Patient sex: M
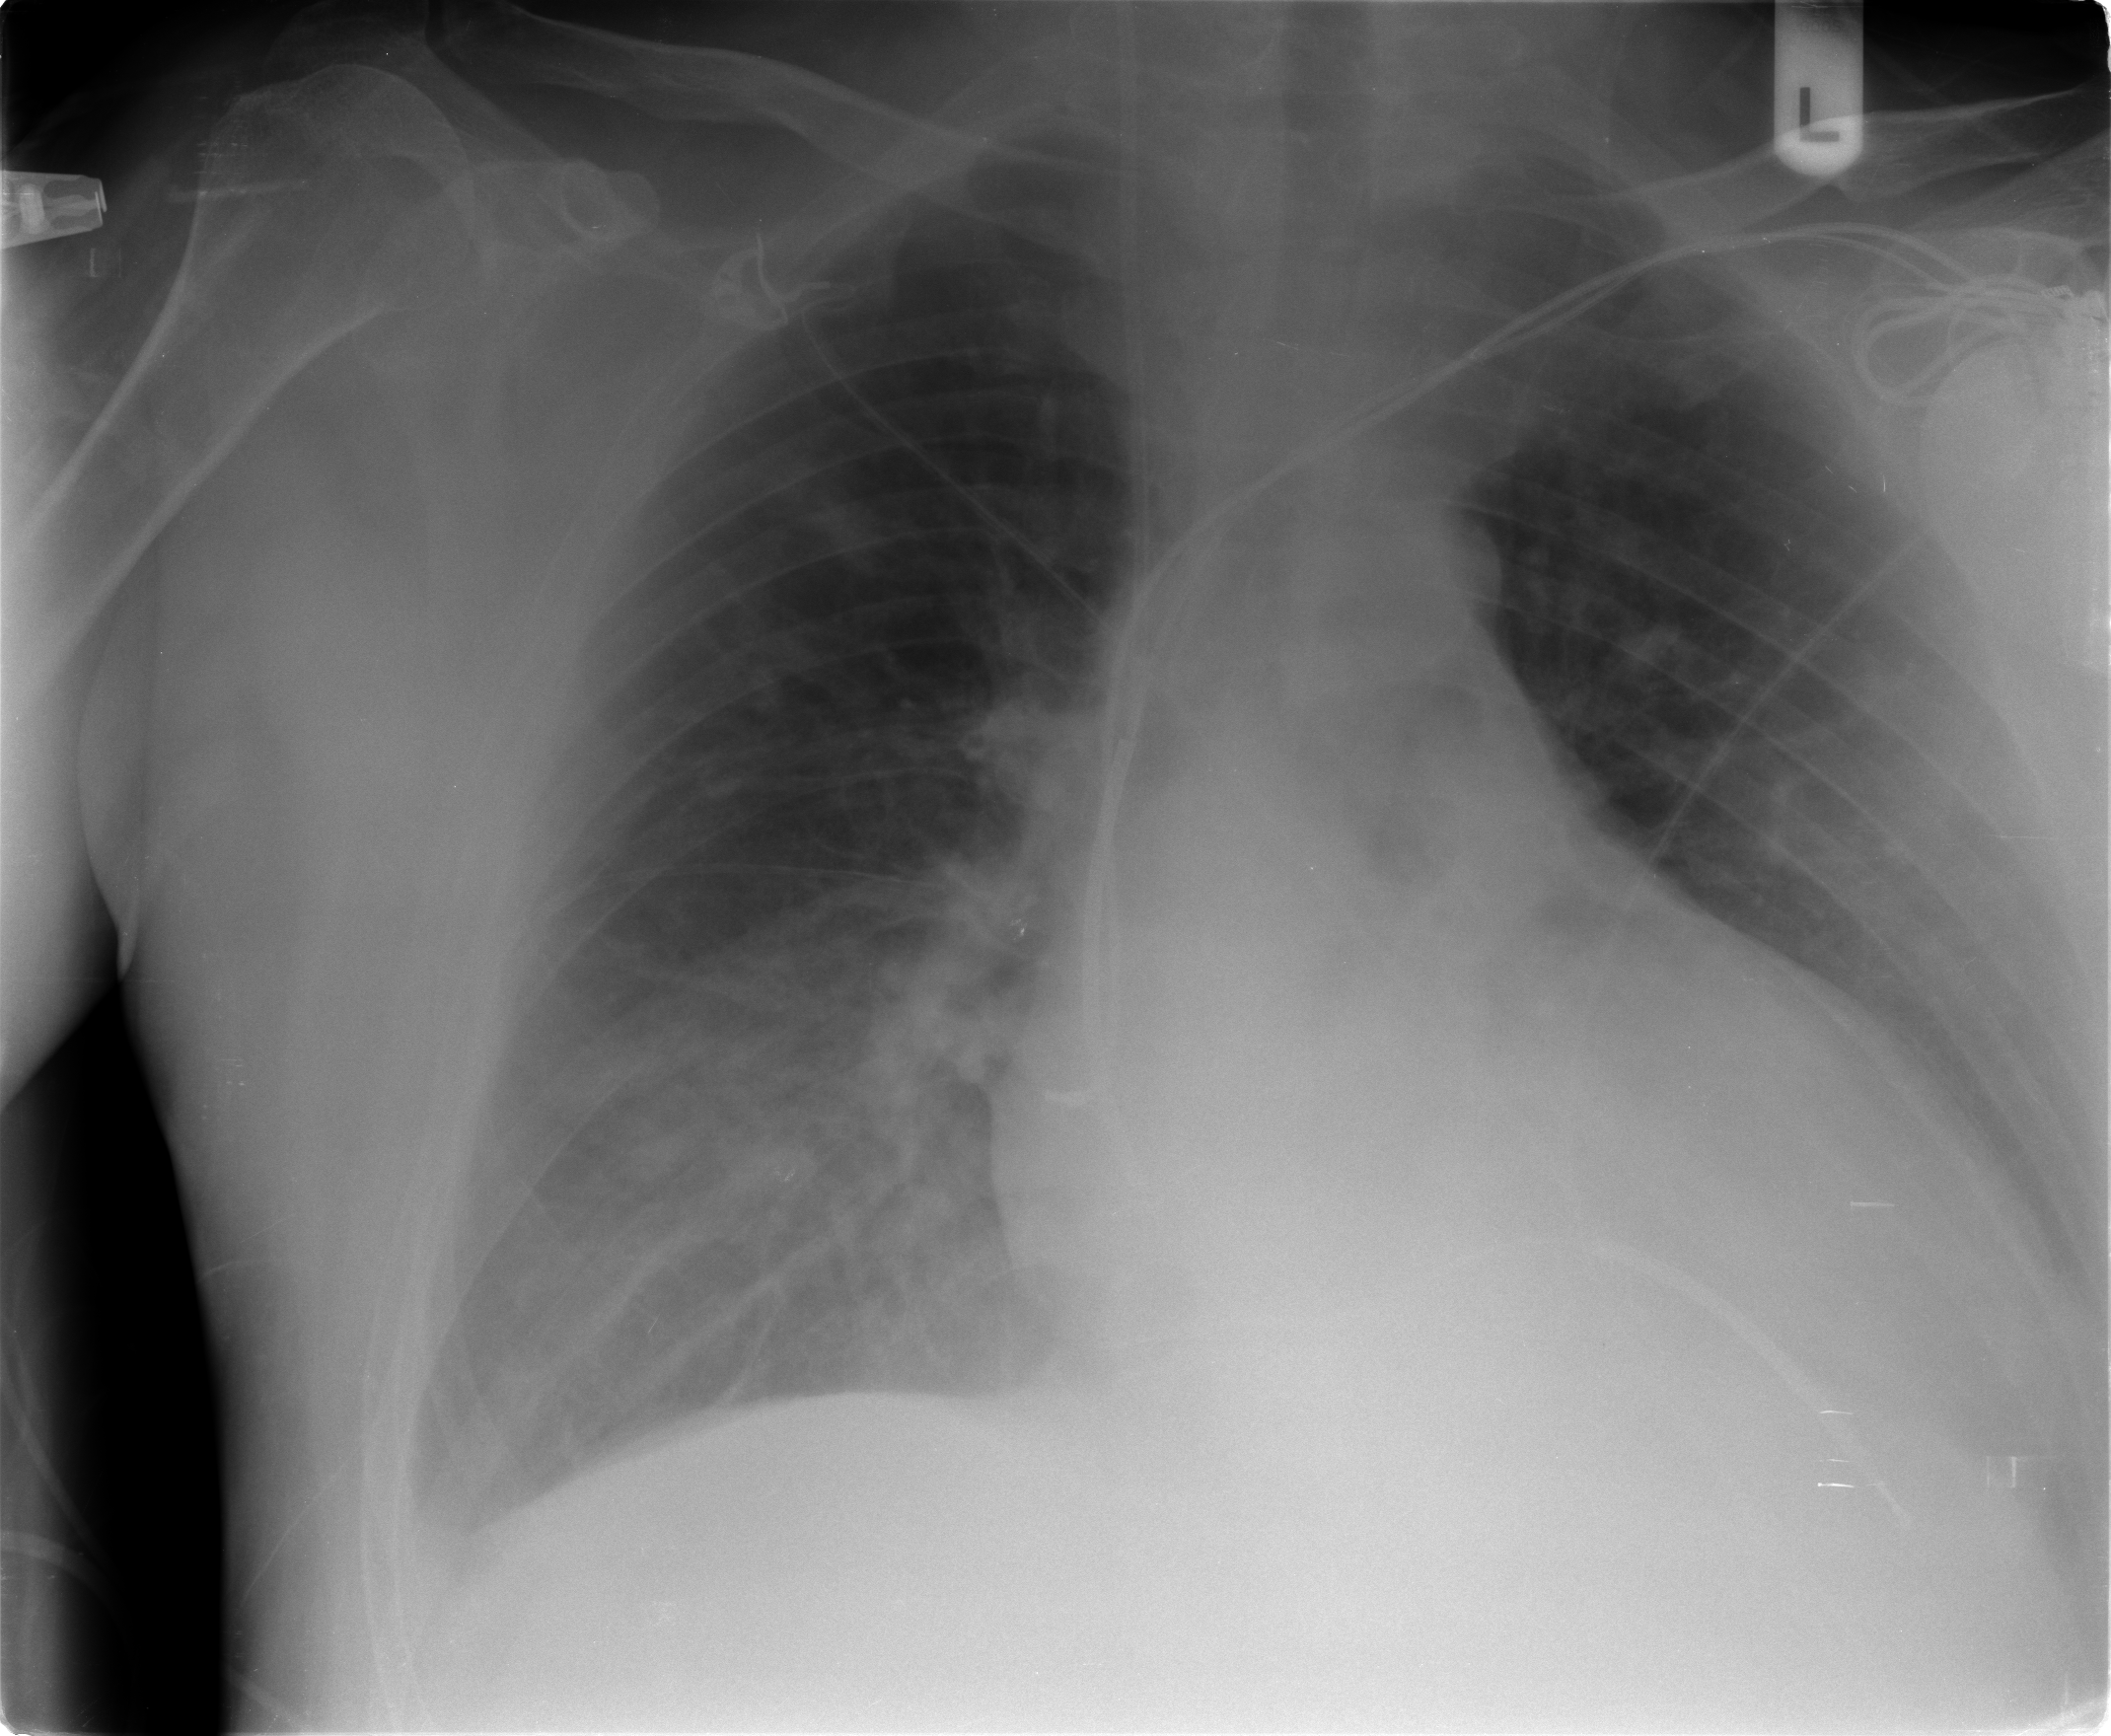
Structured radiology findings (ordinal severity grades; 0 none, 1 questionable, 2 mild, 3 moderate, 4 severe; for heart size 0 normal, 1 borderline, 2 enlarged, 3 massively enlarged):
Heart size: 2
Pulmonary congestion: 2
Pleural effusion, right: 2
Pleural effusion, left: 2
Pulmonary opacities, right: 1
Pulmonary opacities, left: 0
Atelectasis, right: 3
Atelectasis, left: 0